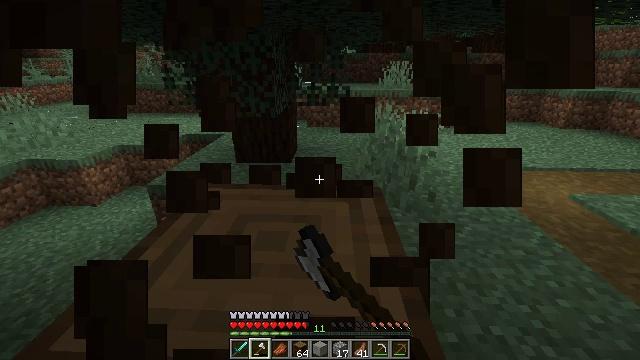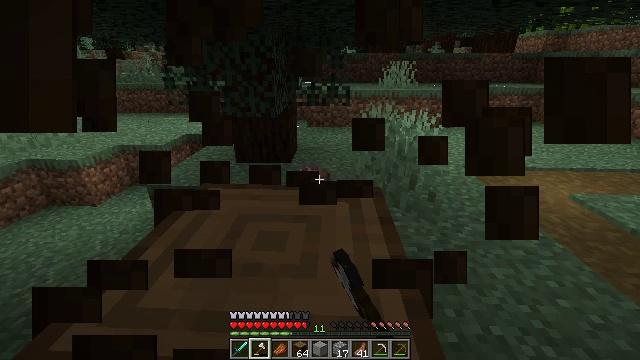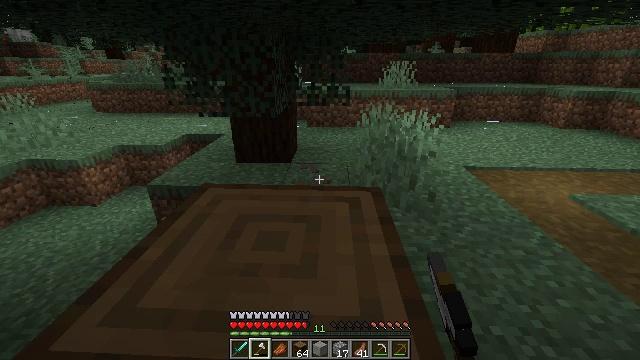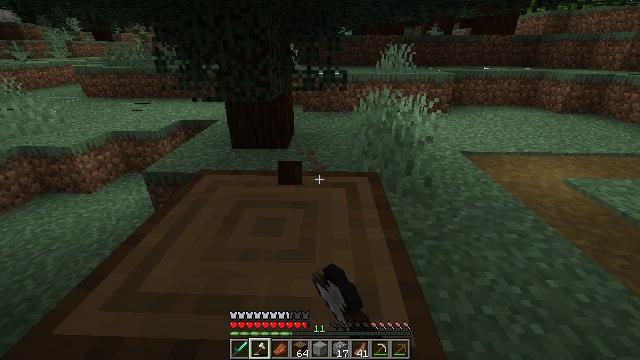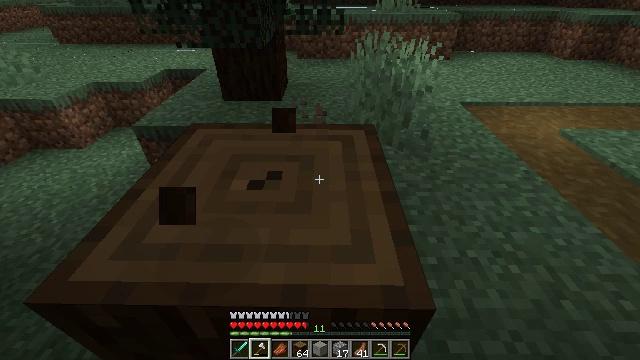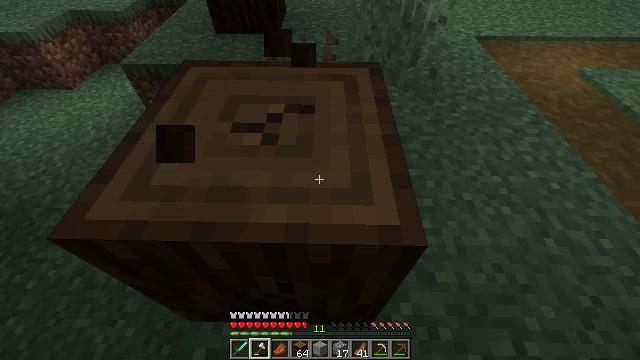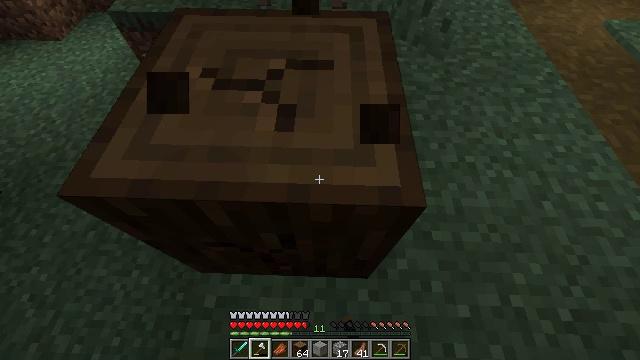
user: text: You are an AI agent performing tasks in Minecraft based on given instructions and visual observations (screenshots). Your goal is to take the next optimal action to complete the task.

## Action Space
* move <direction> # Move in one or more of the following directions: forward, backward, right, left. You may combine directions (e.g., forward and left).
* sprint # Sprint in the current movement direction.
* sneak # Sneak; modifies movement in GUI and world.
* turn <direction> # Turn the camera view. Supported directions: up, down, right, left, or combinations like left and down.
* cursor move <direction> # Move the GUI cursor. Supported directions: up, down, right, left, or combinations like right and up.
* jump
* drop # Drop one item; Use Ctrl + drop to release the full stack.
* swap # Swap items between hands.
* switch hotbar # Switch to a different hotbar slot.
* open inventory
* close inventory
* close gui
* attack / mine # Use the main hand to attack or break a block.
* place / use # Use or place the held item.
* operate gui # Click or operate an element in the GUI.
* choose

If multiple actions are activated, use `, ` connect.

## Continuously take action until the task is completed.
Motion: motion action
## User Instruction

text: Harvest the brown mushroom.
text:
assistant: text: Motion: attack / mine
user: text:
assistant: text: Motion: attack / mine
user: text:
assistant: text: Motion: turn down, attack / mine
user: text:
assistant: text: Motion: turn right and down, attack / mine
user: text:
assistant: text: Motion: turn down, attack / mine
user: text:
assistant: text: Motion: turn down, attack / mine
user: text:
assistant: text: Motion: attack / mine